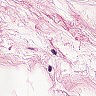
Metastatic tissue present: no